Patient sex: M
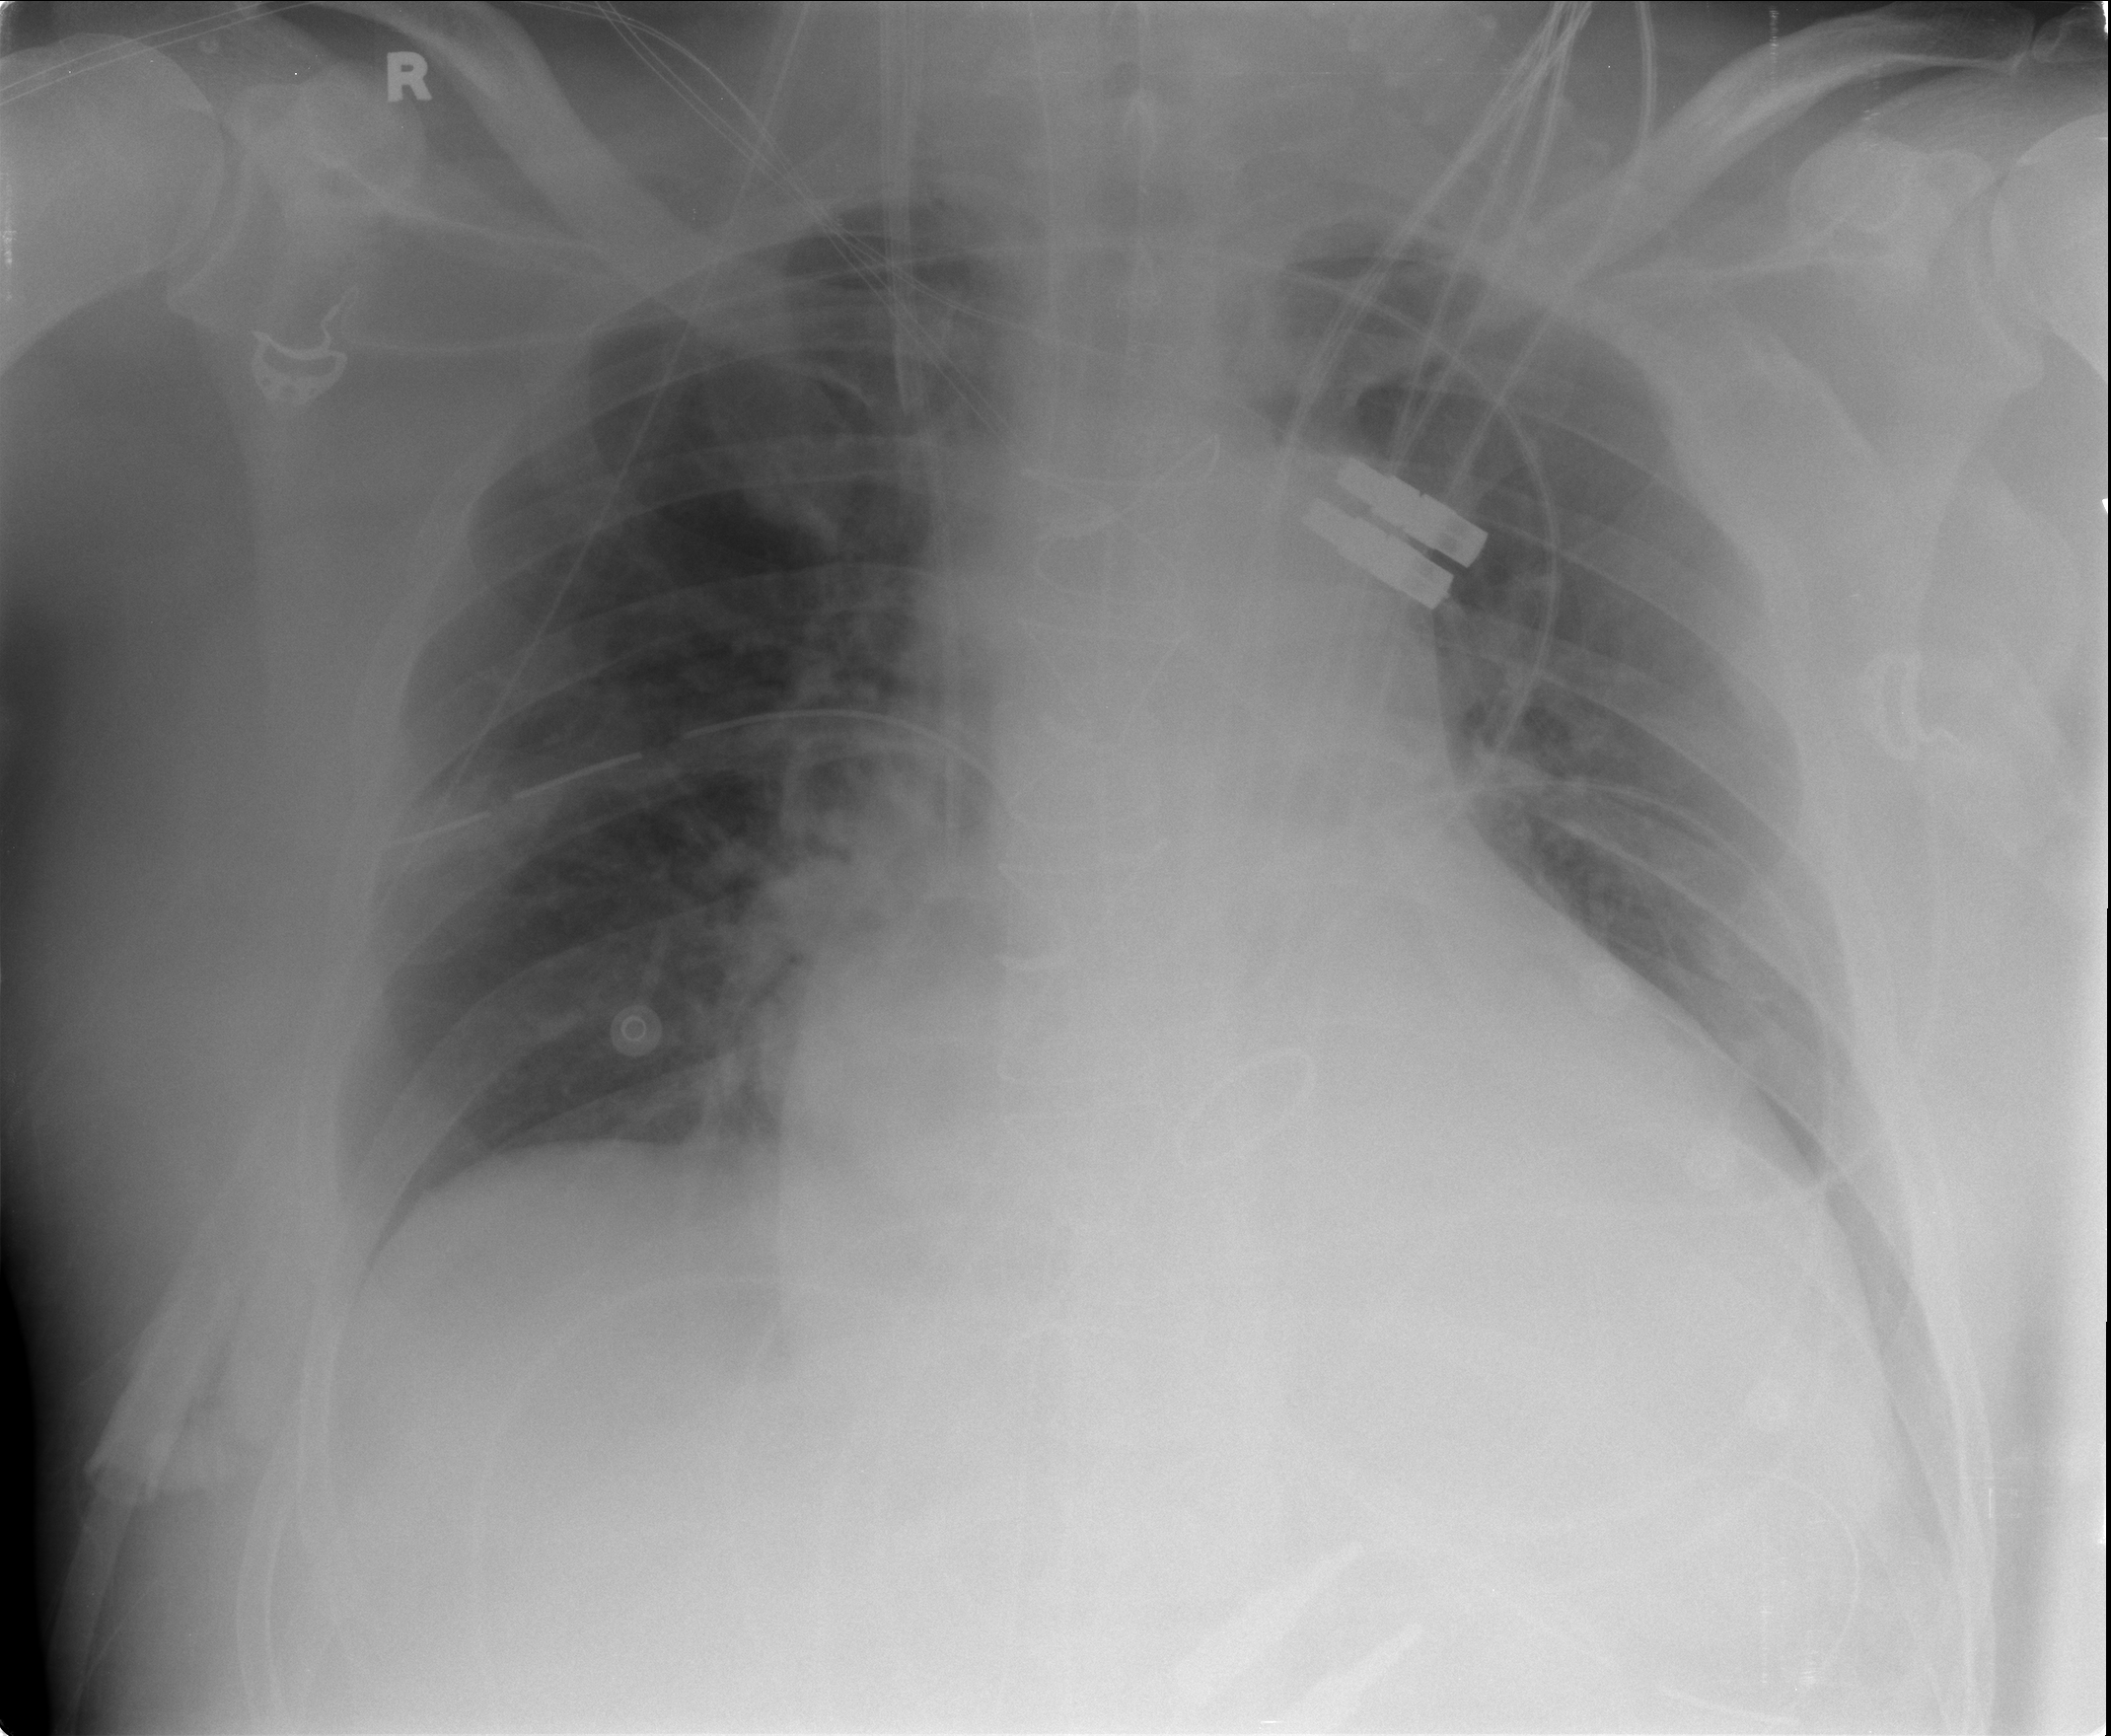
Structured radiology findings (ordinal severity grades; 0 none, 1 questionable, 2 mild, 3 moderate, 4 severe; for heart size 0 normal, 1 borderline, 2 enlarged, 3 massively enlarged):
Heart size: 2
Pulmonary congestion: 2
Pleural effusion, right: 0
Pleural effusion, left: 0
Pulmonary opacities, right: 0
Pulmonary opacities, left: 0
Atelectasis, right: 0
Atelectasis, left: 0